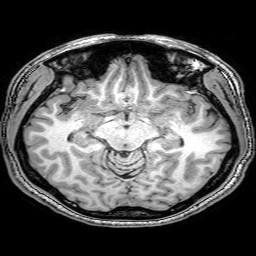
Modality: T1w
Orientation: coronal
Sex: female
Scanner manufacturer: philips
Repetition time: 0.008159 s
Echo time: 0.00373 s